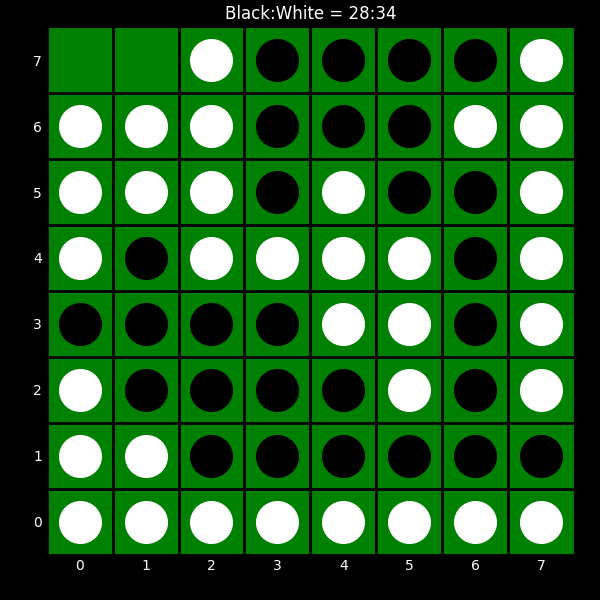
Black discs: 28
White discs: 34